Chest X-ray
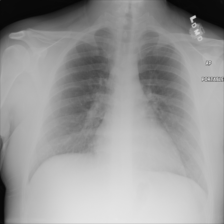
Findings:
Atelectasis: negative
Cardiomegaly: negative
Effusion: negative
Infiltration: negative
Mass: negative
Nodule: negative
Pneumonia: negative
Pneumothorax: negative
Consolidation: negative
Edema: negative
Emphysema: negative
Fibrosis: negative
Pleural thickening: negative
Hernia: negative